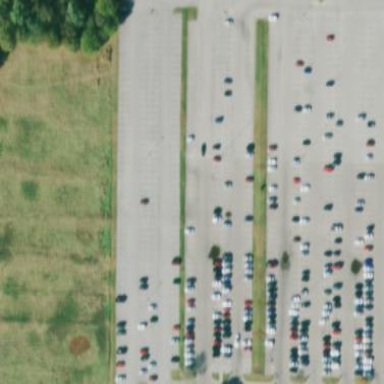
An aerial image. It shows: Parking area.